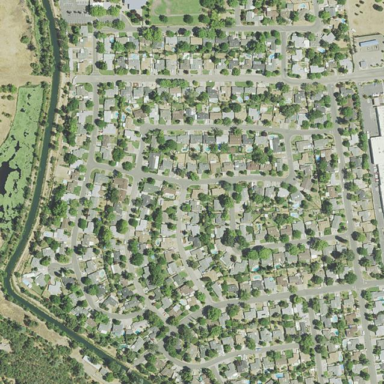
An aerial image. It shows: Residential area within neighborhood.